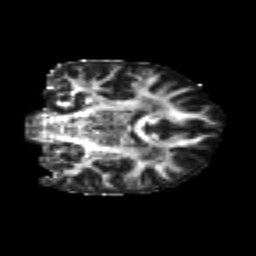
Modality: FA
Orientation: coronal
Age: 22
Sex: female
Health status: healthy
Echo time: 0.074 s